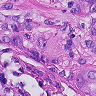
Metastatic tissue present: yes